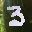
Label: 3